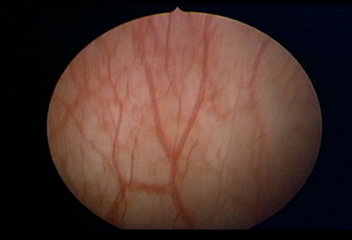
Modality: WLC
Class: Normal mucosa
Bladder cancer association: No